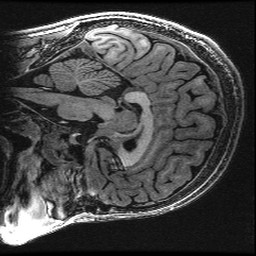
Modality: T1w
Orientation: sagittal
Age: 24
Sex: male
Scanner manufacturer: ge
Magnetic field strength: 3 T
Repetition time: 0.008848 s
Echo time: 0.003544 s